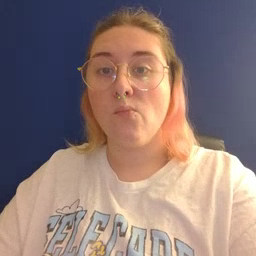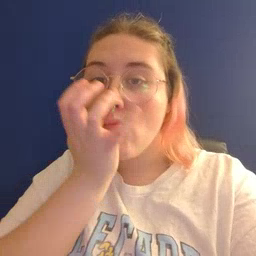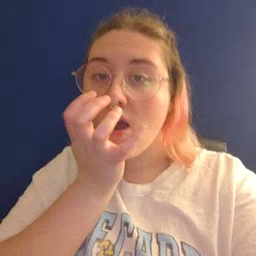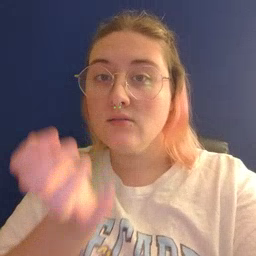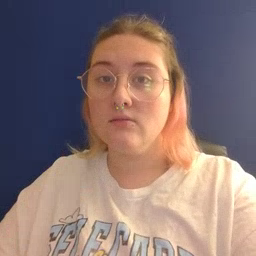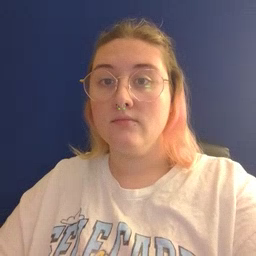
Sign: grass